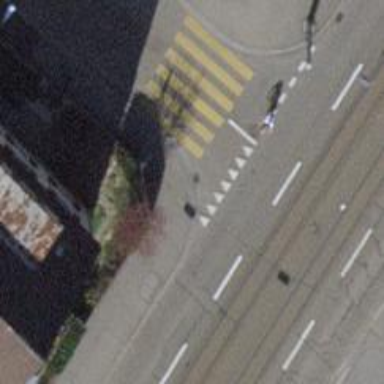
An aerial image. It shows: Kerb serving as barrier.